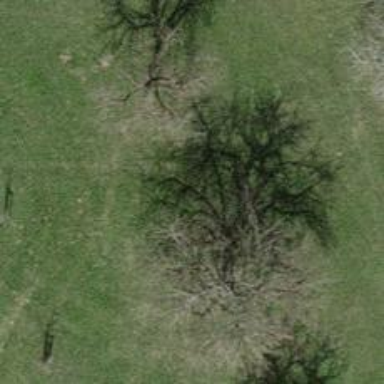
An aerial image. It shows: Single tag "natural: tree."